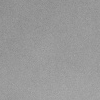
Atmospheric dust classification: dusty